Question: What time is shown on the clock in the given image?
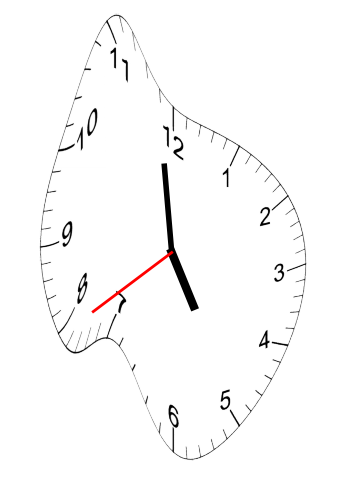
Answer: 04:58:39